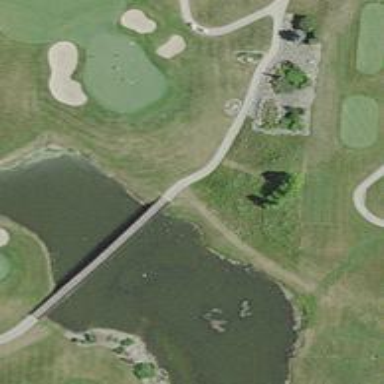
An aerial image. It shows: Service road on bridge for golf carts.